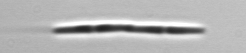
Label: Pseudo-nitzschia